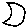
Label: moon